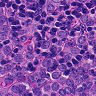
Metastatic tissue present: yes